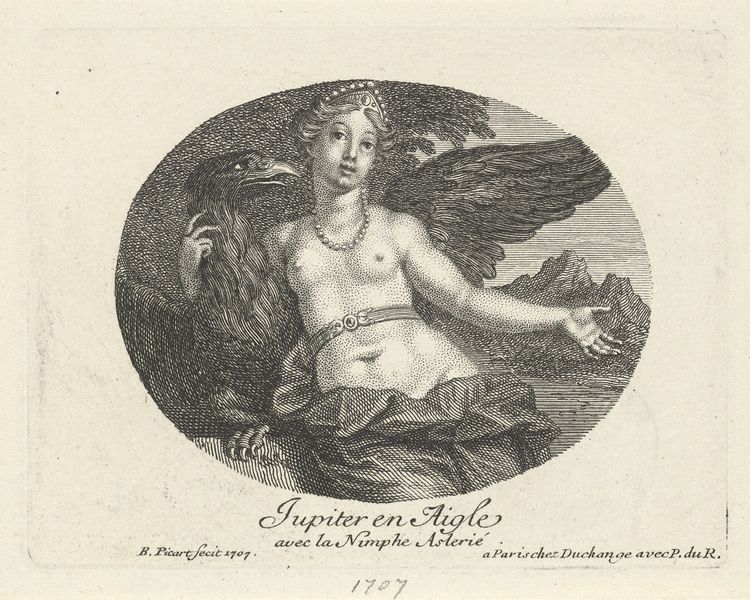
Titel: Jupiter en Asteria
Künstler: Bernard Picart
Standort: Amsterdam
Institution: Rijksmuseum
Schlagwörter: crown, arm, belt, black, france, hair, lady, nose, robe, woman, print, feather, hand, angel, greek, naked, nude, roman, girl, mountain, mountains, young, eyes, drawing, oval, dots, chin, mouth, bird, illustration, eagle, french, myth, necklace, writing, wings, breast, drapery, person, human, arms, beauty, hips, engraving, eye, breasts, god, goddess, lips, pearls, tiara, claws, cheek, beak, strap, open, jupiter, maiden, wing, beast, belly button, navel, text, printed, pointilism, jewelry, princess, queen, nymph, brows, belly, topless, boobs, tits, necklet, claw, pears, boob, talon, neclace, tit, half-naked, aigle, asterie, picartfecit, 1707, mthology, harpye, harpje, harpia, mounain, metamorphoses